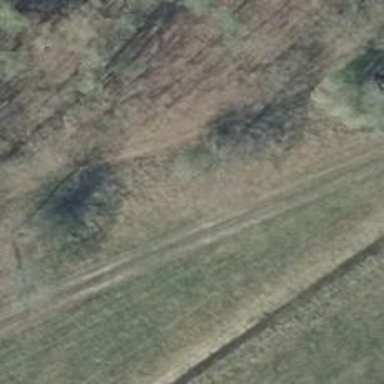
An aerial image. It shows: Track road with grade4 tracktype.